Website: walmart
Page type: cart
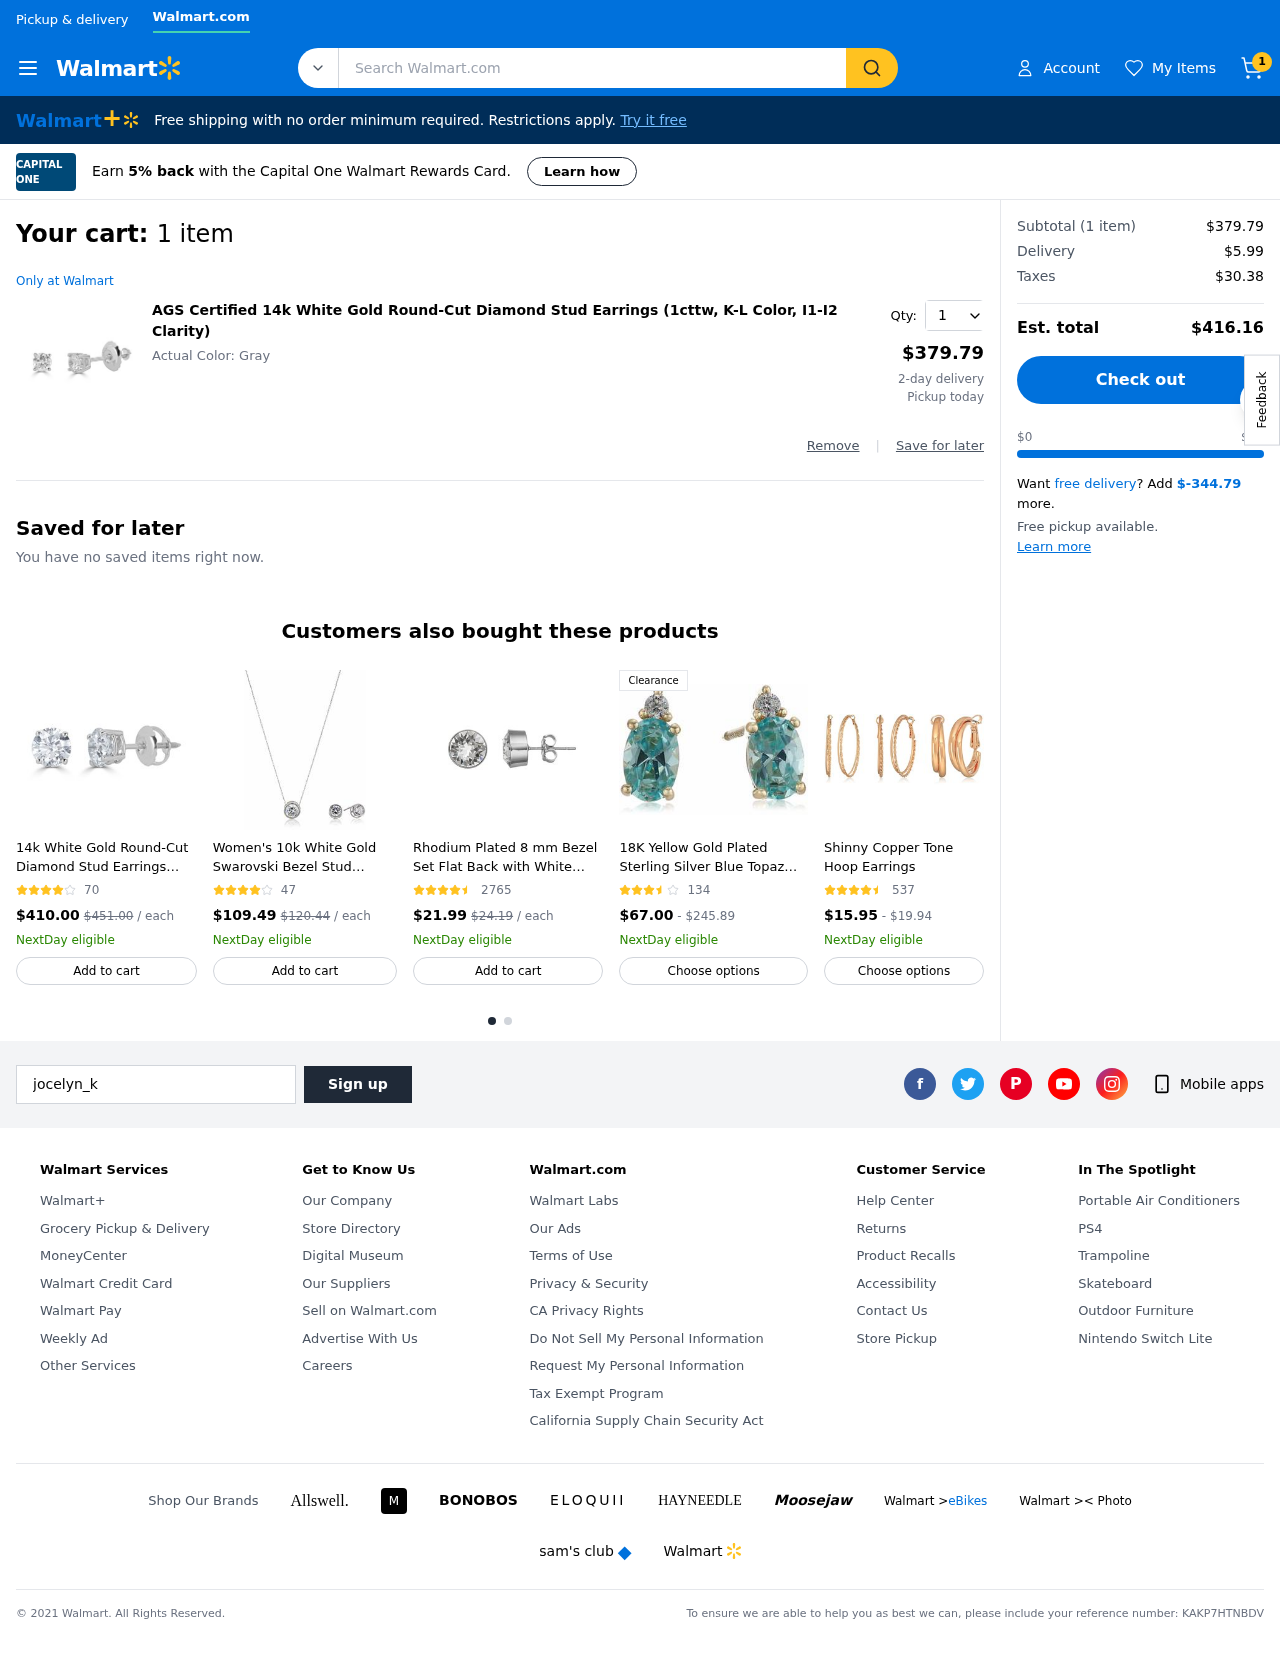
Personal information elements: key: PII_EMAIL
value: jocelyn_kelley@gmail.com
Product elements: key: PRODUCT1_NAME
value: AGS Certified 14k White Gold Round-Cut Diamond Stud Earrings (1cttw, K-L Color, I1-I2 Clarity)
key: PRODUCT1_PRICE
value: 379.79
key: PRODUCT1_QUANTITY
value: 1
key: PRODUCT2_NAME
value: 14k White Gold Round-Cut Diamond Stud Earrings (1/2cttw, J-K Color, I2-I3 Clarity)
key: PRODUCT2_NUM_RATINGS
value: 70
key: PRODUCT2_PRICE
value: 410
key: PRODUCT3_NAME
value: Women's 10k White Gold Swarovski Bezel Stud Earrings and Necklace Set, One Size
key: PRODUCT3_NUM_RATINGS
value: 47
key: PRODUCT3_PRICE
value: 109.49
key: PRODUCT4_NAME
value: Rhodium Plated 8 mm Bezel Set Flat Back with White Swarovski Crystals Stud Earrings
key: PRODUCT4_NUM_RATINGS
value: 2765
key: PRODUCT4_PRICE
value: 21.99
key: PRODUCT5_NAME
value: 18K Yellow Gold Plated Sterling Silver Blue Topaz Colored Cubic Zirconia Stud Earrings
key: PRODUCT5_NUM_RATINGS
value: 134
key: PRODUCT5_PRICE
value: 67
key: PRODUCT6_NAME
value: Shinny Copper Tone Hoop Earrings
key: PRODUCT6_NUM_RATINGS
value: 537
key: PRODUCT6_PRICE
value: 15.95
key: PRODUCT2_ORIGINAL_PRICE
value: $451.00
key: PRODUCT3_ORIGINAL_PRICE
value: $120.44
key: PRODUCT4_ORIGINAL_PRICE
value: $24.19
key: PRODUCT5_PRICE_MAX
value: $245.89
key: PRODUCT6_PRICE_MAX
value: $19.94
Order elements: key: ORDER_NUM_ITEMS
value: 1
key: ORDER_NUM_ITEMS
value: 1 item
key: ORDER_SUBTOTAL
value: $379.79
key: ORDER_SHIPPING_COST
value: $5.99
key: ORDER_TAX
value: $30.38
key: ORDER_TOTAL
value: $416.16
Search elements: key: HEADER_SEARCH
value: Search Walmart.com